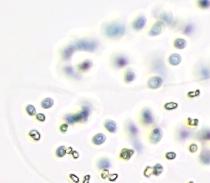
Label: Phaeocystis